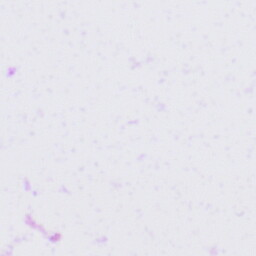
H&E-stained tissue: Tonsil